Question:
When I have data of quantity and buy and sell program, I want to get the cumulative quantity by adding a number when it is 'buy' and deducting a number when it is 'sell'. How can I do this in pandas? I know there is .cumsum() function to add it, but I don't know how to deduct it.
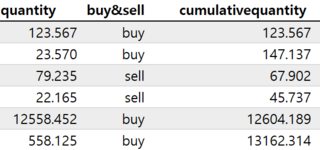
Answer: You can flip the integer when selling:
'''
df['quantity'].where(df['buy&sell'].eq('buy'), -df['quantity']).cumsum()
'''